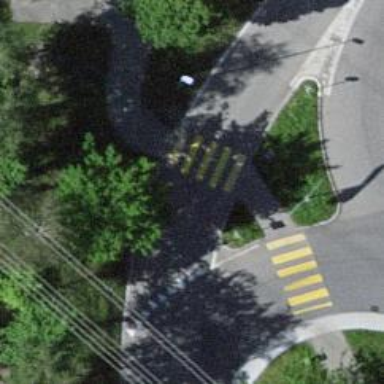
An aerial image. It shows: Uncontrolled zebra crossing on the road.